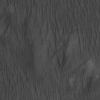
Label: not_dusty